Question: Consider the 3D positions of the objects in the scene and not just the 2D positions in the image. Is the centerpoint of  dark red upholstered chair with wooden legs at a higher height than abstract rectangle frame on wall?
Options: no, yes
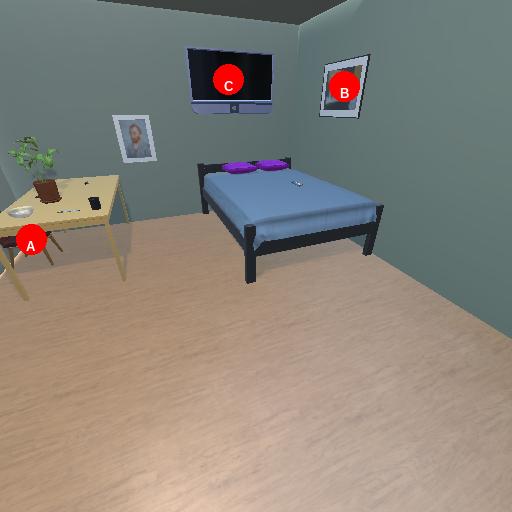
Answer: no